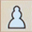
Piece: wP